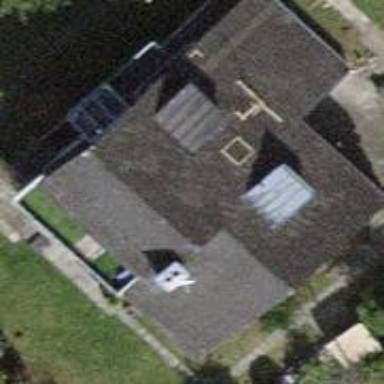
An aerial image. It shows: Building with tiled roof.